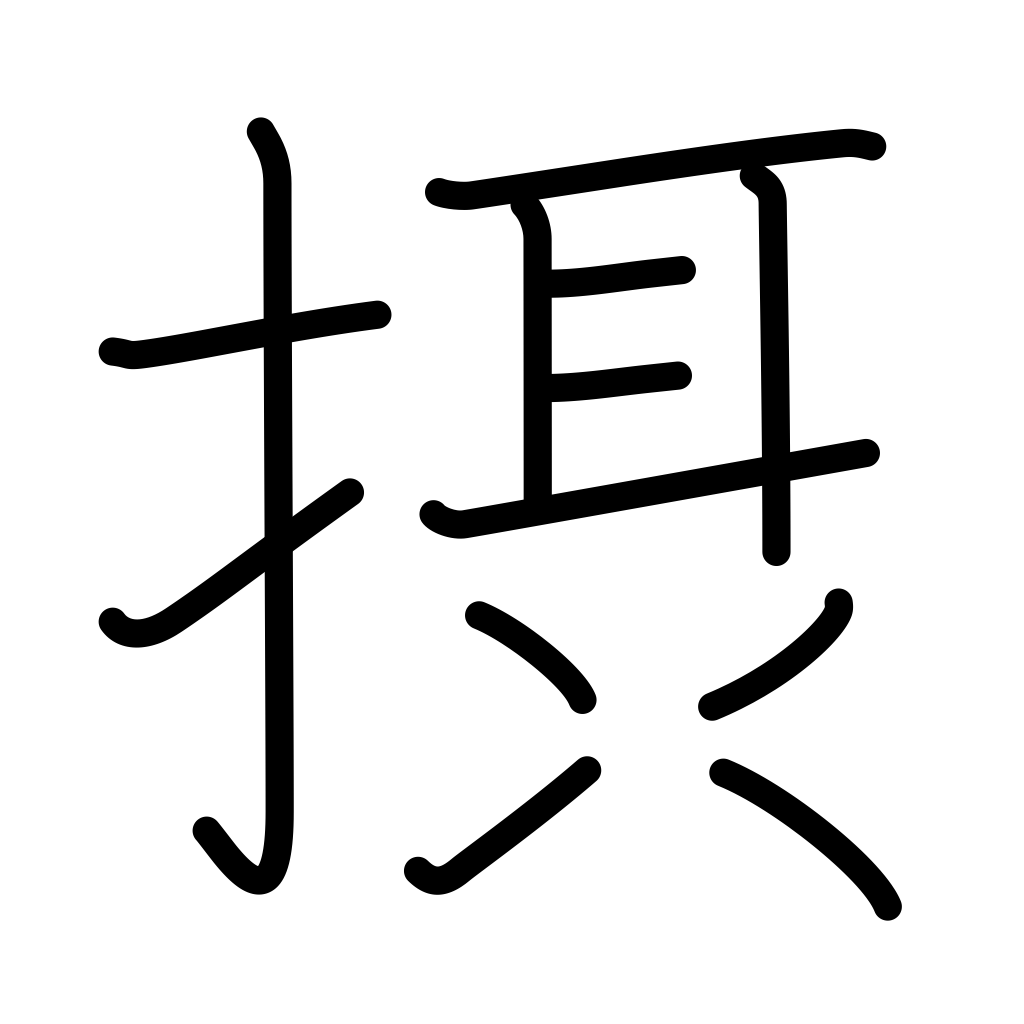
Meaning: vicarious, surrogate, act in addition to, take in, absorb